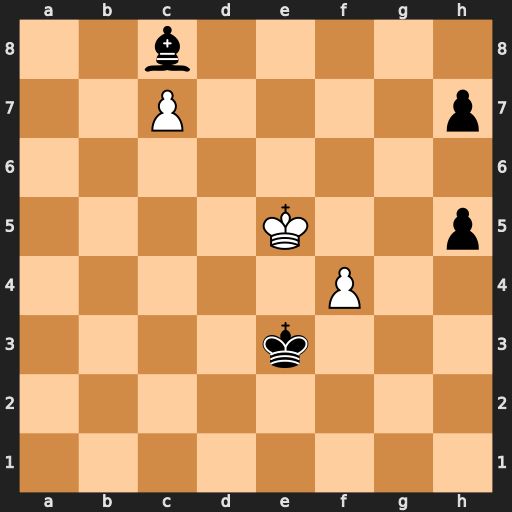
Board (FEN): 2b5/2P4p/8/4K2p/5P2/4k3/8/8
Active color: w
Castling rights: -
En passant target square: -
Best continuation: f5 h4 f6 h3 f7 h2 f8=Q h1=Q Qxc8 Qe4+ Kd6